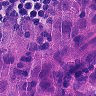
Metastatic tissue present: yes